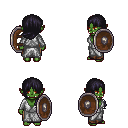
a pixel art fantasy rpg character, female body template, orc, green skin, white robe, robe skirt, raven left-swept hairstyle, bracelets, shield, four views (front, back, left, right), 2x2 character sprite sheet, small pixel art, hard edges, no anti-aliasing